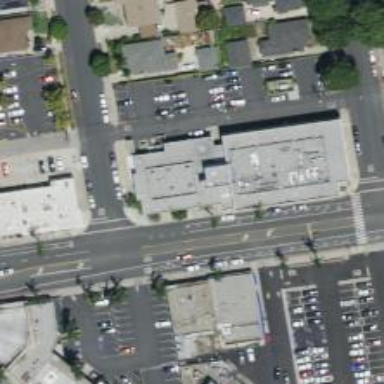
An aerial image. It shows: Clinic.